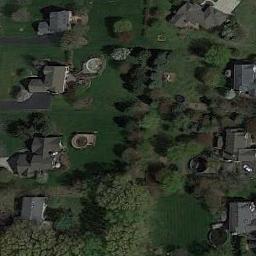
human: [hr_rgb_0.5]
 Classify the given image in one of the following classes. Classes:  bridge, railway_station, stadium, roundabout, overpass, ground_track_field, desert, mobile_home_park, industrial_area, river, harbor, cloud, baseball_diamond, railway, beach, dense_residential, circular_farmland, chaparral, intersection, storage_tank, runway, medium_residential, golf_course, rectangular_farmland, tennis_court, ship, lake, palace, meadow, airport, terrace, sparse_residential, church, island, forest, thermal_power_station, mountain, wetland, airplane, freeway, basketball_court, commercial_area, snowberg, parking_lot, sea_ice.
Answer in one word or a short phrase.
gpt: medium_residential